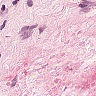
Metastatic tissue present: no